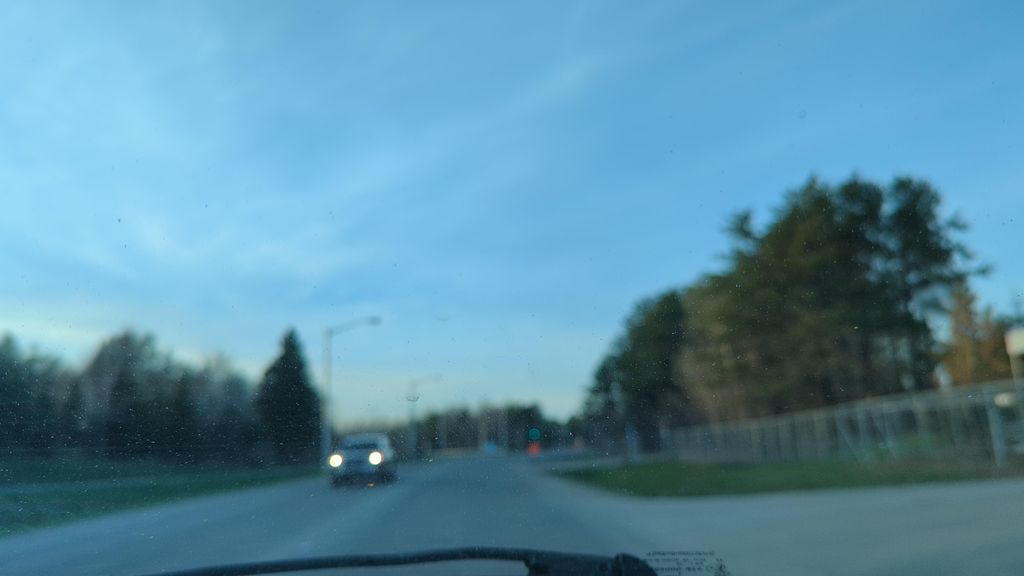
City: quebec_city